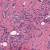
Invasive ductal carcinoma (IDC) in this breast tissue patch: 0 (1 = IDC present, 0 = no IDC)